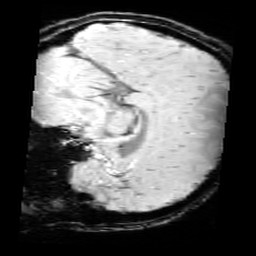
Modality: SWI
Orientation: sagittal
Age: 12
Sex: female
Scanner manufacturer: siemens
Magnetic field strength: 3 T
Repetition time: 0.027 s
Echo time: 0.02 s